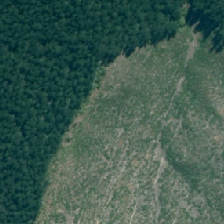
Land cover: harvested_forest